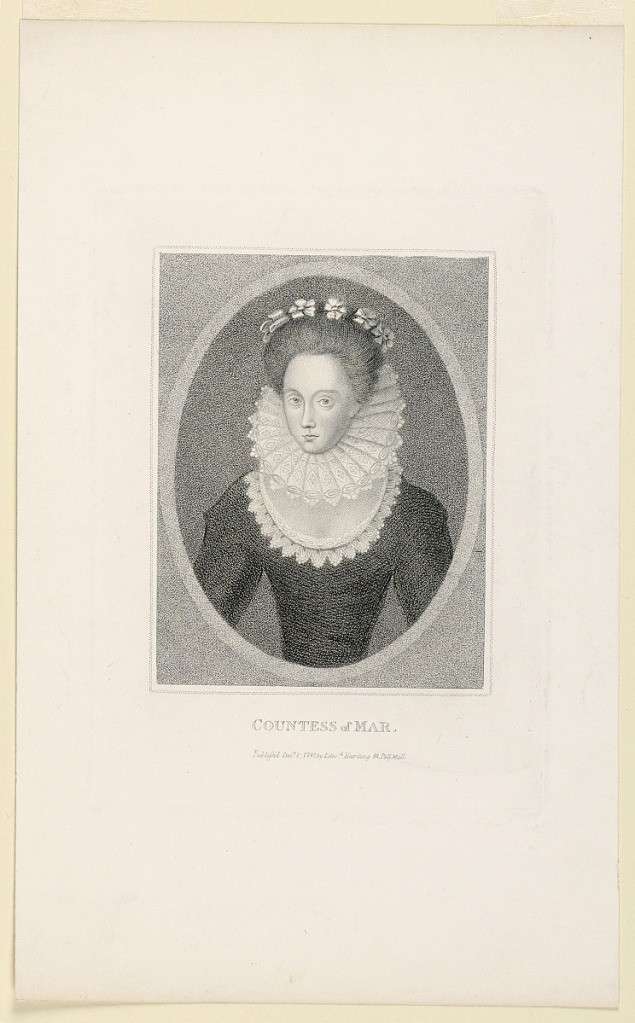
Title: Portrait of Isabel Erskine, Countess of Mar
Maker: Edward Harding, British, 1755 - 1840
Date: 1798
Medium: Stipple engraving on paper
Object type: Print
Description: In an oval enframement is the half length portrait of Isabel Erskine, Countess of Mar (late 16th century to early 17th century), facing frontally and wearing a large lace ruff and ribbons in her hair. Inscription below, and publisher's name.